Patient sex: F
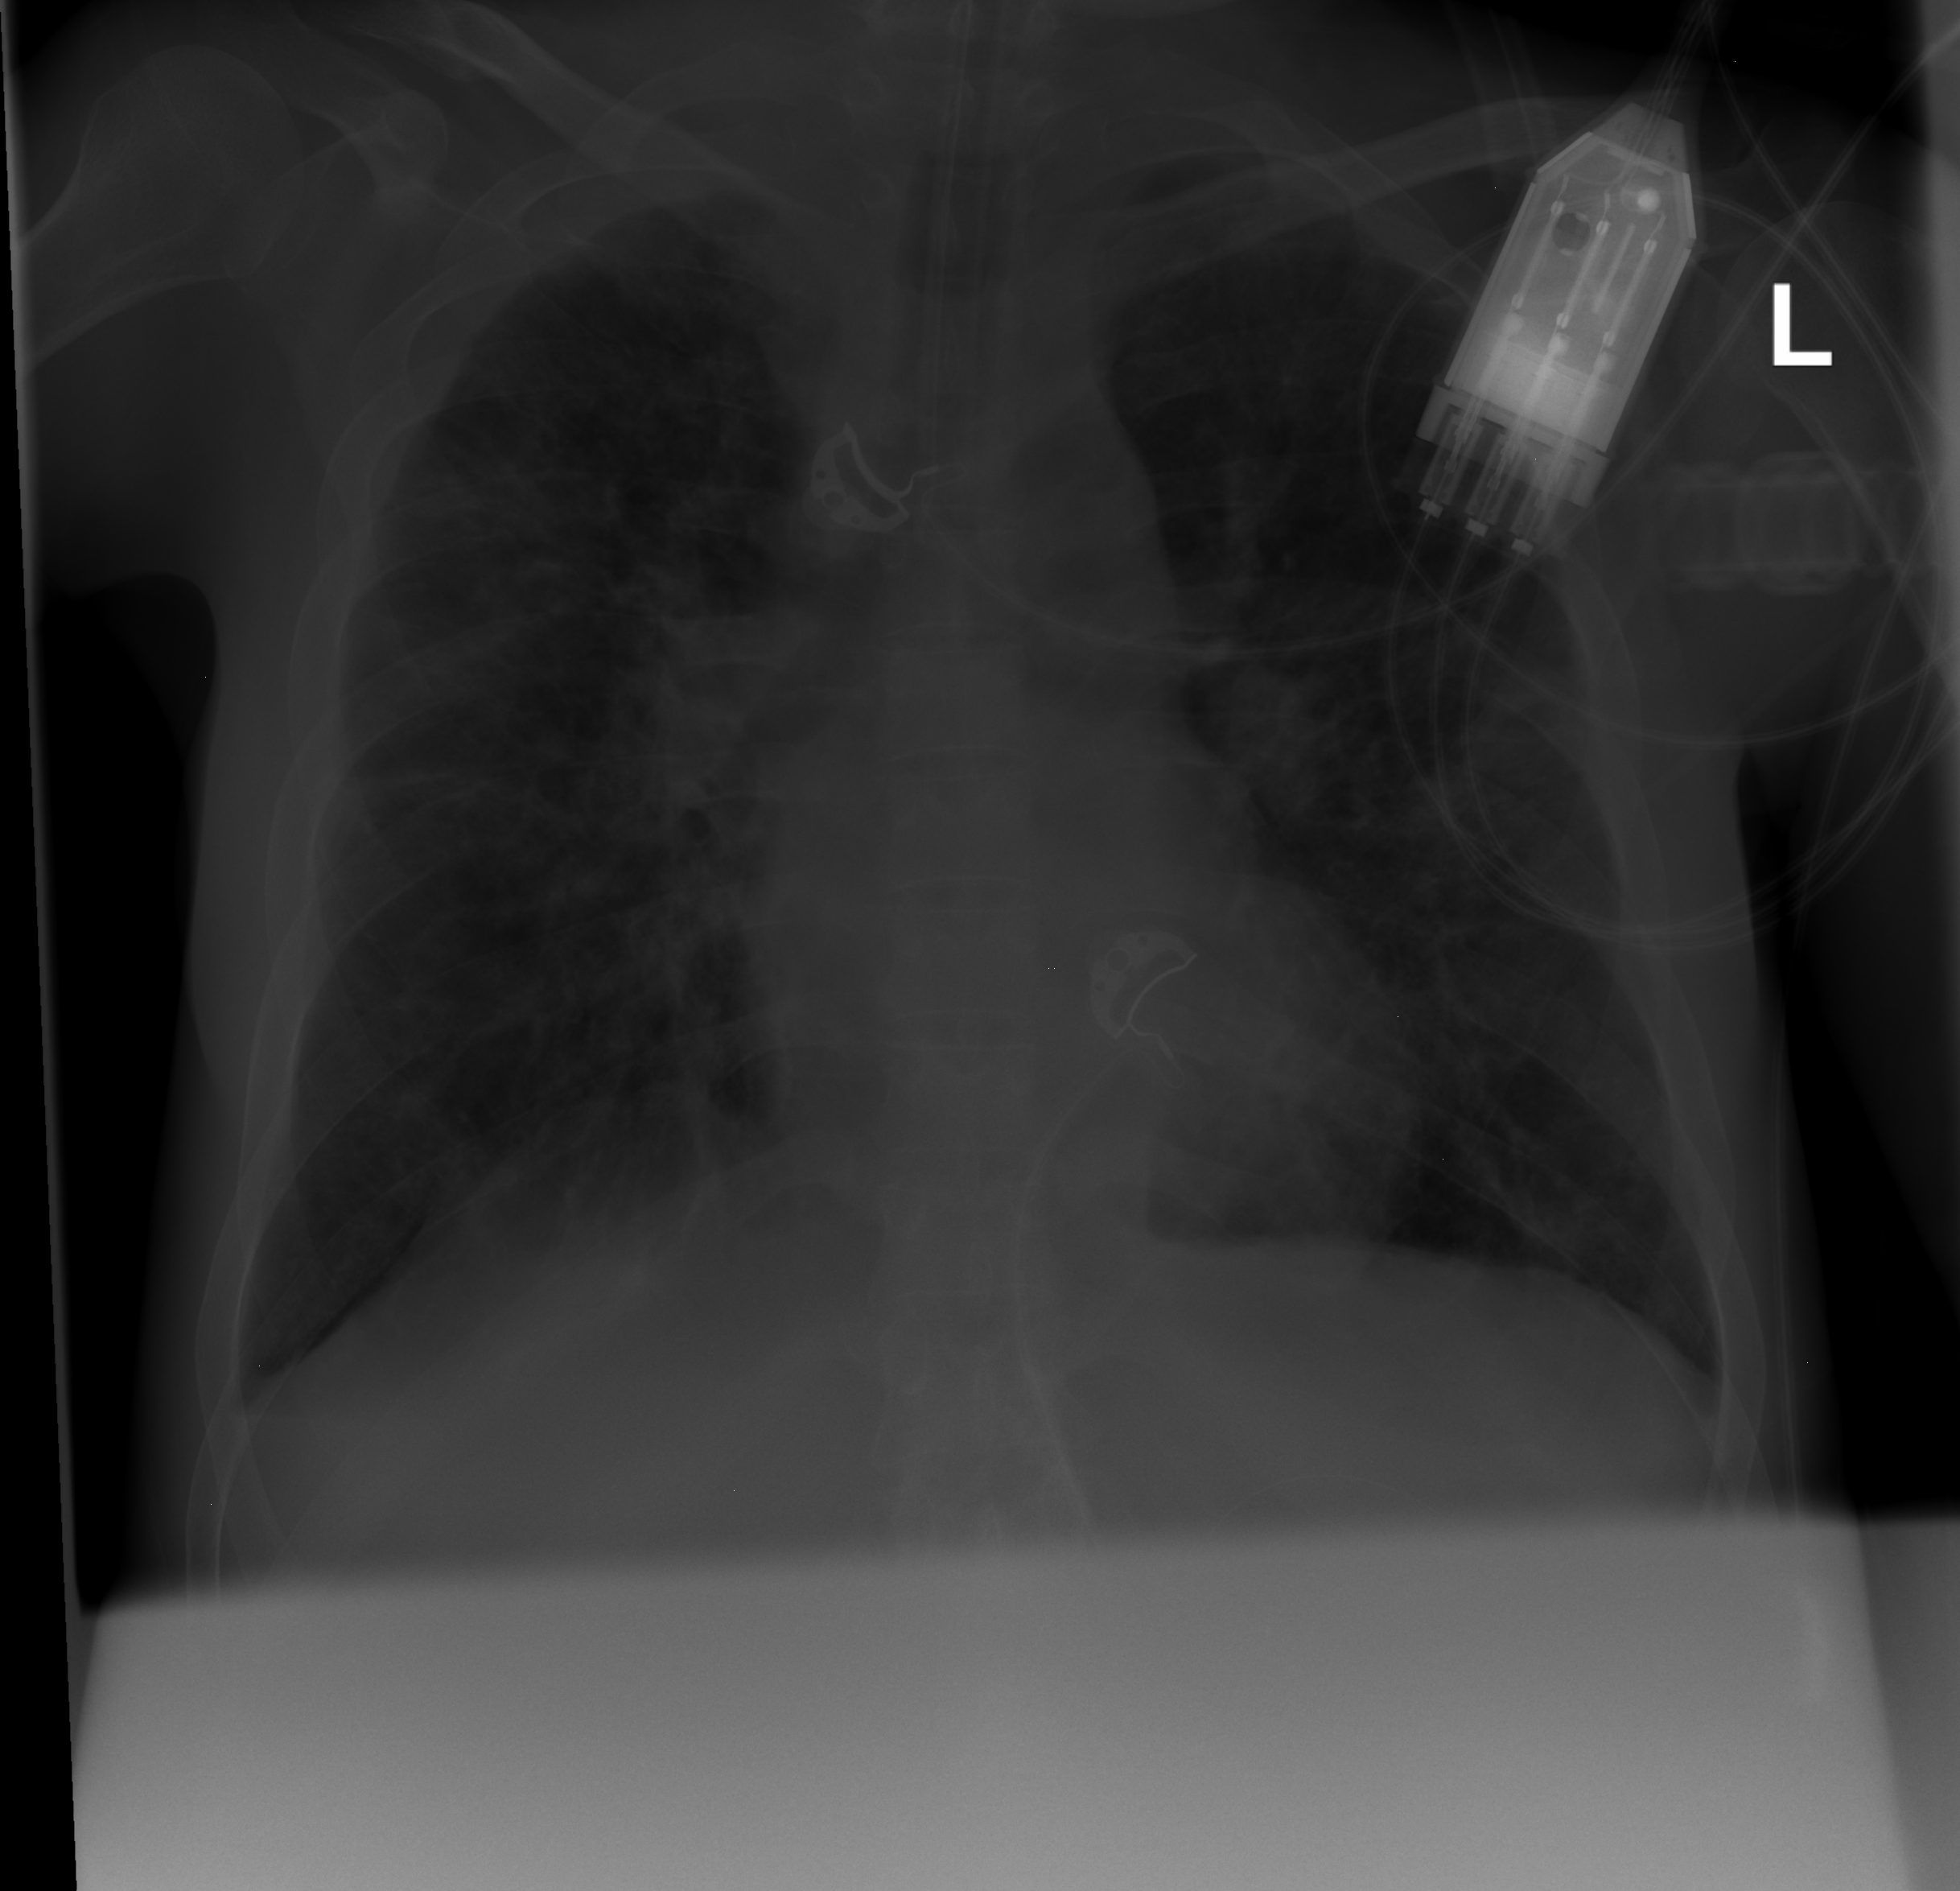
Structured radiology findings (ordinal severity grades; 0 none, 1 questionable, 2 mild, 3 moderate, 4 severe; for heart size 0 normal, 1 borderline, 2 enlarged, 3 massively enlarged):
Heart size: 0
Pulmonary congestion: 0
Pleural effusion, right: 3
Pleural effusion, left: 0
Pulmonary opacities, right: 2
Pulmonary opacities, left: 2
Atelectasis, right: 0
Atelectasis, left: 0